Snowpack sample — Buffalo Mountain, Silverthorne, Colorado, USA (1/25/25, 10:11 AM MST)
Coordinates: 39.6222, -106.1139
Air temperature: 22 °F
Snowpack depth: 110 cm
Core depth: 30 cm
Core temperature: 42.8 °F
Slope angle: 12°, slope face: 102°
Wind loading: high
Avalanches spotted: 0
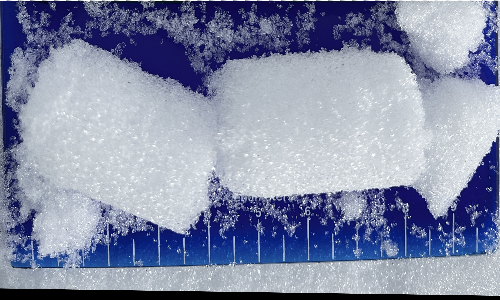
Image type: core
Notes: No avalanches nearby, collected on the outskirts of a fire break 15 meters from the treeline, on way to Buffalo and Red Mountain